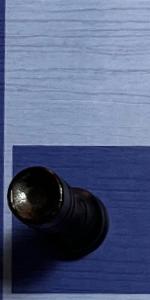
Label: Rook_Black